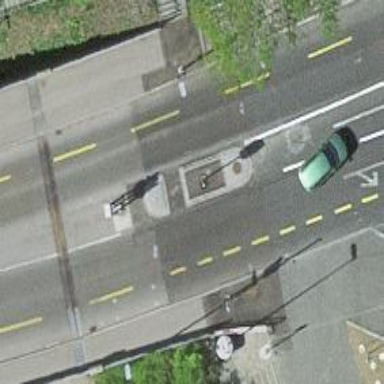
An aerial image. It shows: Crossing with traffic signals.